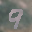
Label: 9